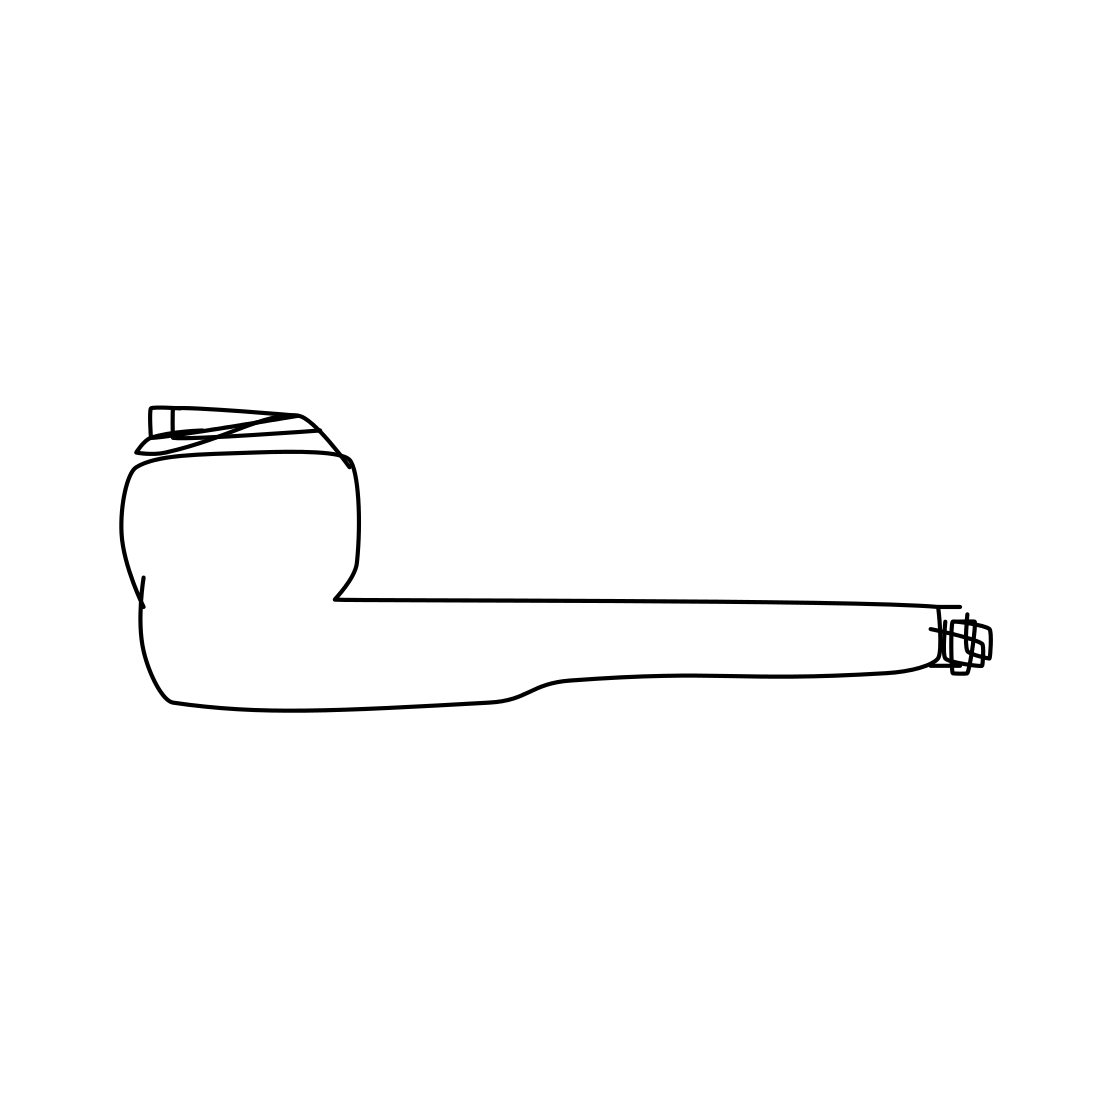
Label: pipe (for smoking)